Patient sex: M
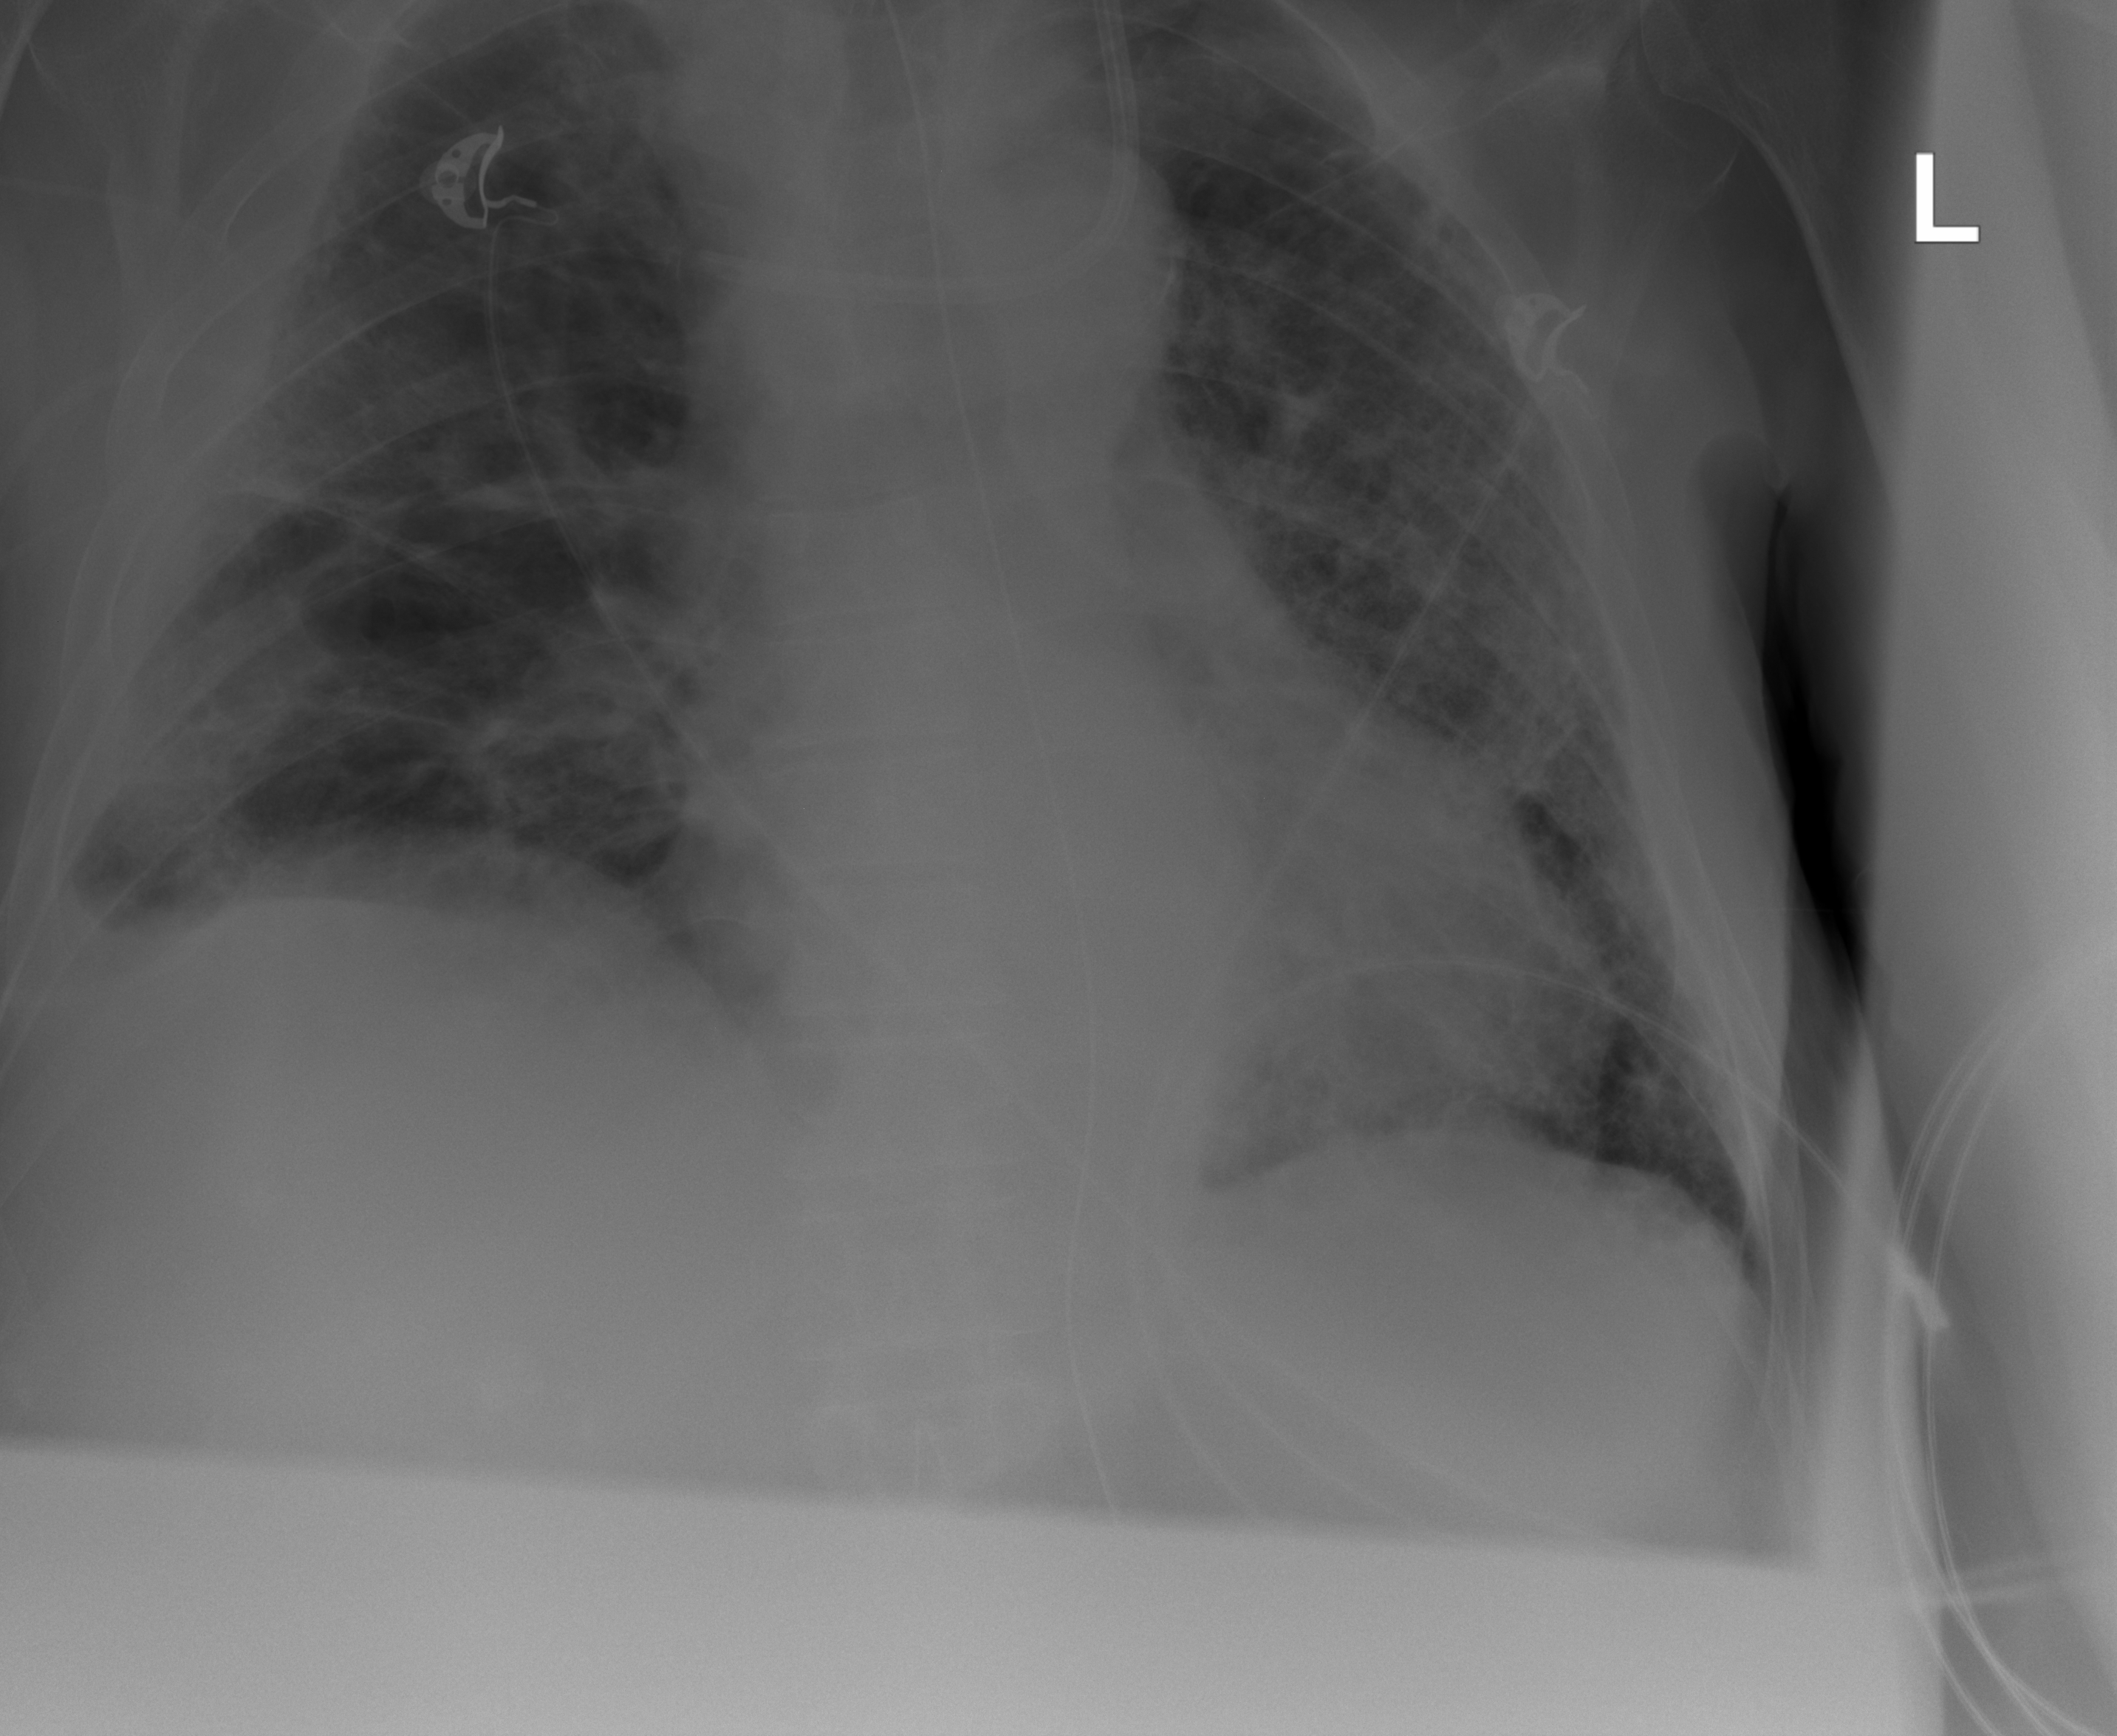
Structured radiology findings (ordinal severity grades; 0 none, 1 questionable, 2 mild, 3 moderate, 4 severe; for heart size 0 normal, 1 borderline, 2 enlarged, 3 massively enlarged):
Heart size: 0
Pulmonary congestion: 0
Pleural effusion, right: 0
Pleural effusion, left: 0
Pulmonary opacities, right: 0
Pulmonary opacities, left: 0
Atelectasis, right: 2
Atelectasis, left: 2